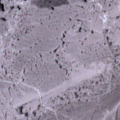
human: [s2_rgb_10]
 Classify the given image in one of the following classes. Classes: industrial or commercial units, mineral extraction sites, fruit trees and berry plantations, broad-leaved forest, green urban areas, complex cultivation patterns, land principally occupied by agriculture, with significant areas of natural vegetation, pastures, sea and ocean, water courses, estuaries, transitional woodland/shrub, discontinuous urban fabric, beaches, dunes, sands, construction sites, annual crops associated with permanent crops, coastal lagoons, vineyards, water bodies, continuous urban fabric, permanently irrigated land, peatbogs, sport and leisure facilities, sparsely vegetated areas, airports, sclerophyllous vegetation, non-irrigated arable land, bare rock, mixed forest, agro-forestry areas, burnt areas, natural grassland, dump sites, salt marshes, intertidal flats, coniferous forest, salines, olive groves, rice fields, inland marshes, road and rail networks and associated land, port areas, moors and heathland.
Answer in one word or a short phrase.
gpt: sea and ocean